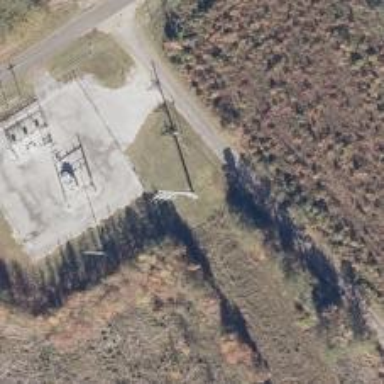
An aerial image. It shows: Power pole.